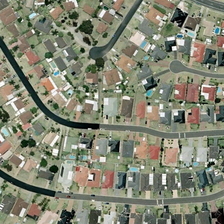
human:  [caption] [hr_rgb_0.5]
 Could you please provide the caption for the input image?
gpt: there are many residential areas on both sides of the river .

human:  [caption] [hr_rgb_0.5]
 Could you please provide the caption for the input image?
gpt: there are many lawns around the house .

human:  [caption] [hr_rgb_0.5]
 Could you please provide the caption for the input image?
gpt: there are many lawns around the house .

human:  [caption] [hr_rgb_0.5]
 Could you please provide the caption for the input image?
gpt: there are many residential areas on both sides of the river .

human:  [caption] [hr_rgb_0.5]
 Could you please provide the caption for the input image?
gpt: there are many residential areas on both sides of the river .